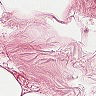
Metastatic tissue present: no